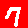
Digit: 7